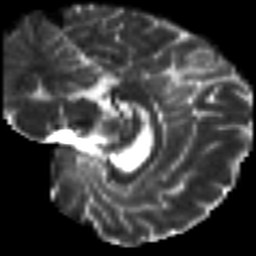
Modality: T2w
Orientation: sagittal
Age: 32
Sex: male
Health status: healthy
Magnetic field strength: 3 T
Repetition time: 8.4 s
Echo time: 0.0926 s